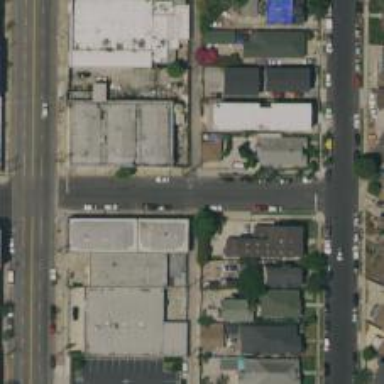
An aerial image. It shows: Alleyway designated as service road.